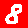
Digit: 8